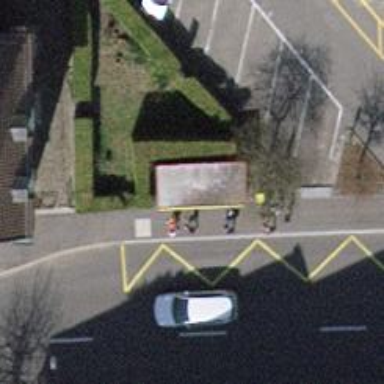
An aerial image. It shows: Post box is visible.